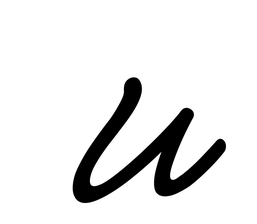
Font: MeowScript-Regular